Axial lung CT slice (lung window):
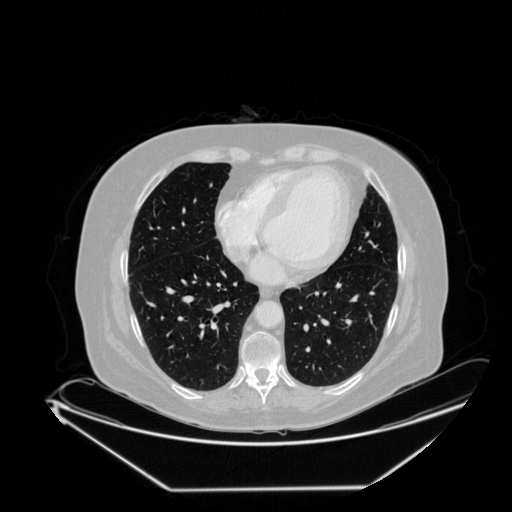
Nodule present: no